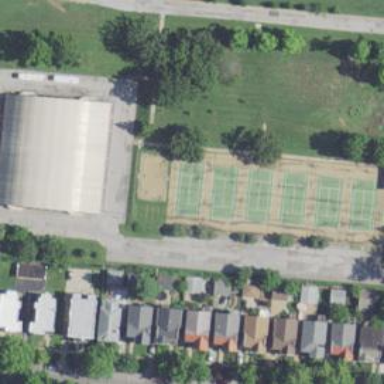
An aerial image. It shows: Recreation ground with tennis court.